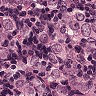
Metastatic tissue present: yes